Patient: sex F, age 56
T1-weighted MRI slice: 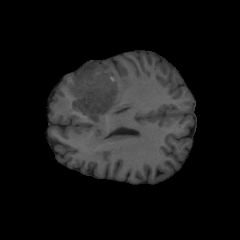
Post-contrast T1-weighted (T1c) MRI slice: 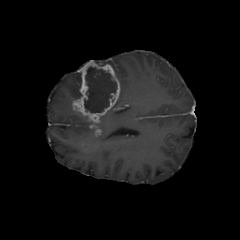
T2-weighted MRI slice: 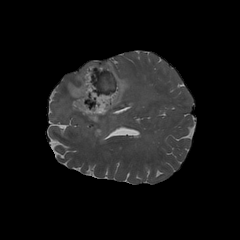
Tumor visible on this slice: yes
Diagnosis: Glioblastoma, IDH-wildtype
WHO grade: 4